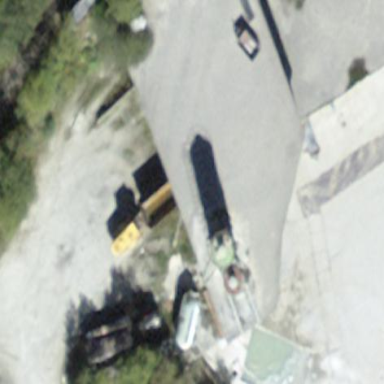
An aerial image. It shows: Industrial building.